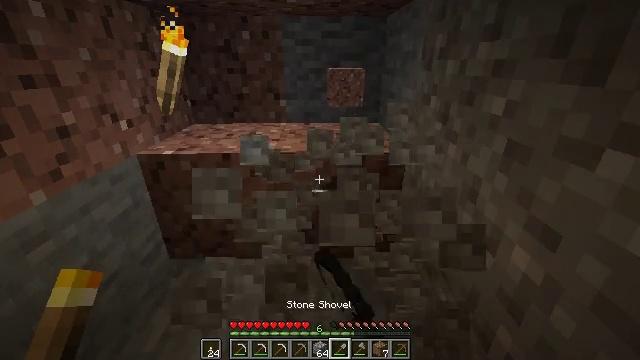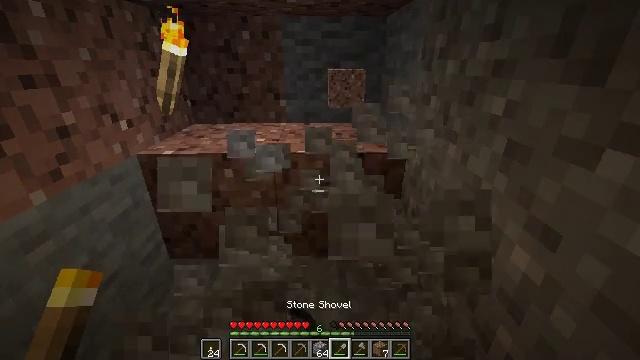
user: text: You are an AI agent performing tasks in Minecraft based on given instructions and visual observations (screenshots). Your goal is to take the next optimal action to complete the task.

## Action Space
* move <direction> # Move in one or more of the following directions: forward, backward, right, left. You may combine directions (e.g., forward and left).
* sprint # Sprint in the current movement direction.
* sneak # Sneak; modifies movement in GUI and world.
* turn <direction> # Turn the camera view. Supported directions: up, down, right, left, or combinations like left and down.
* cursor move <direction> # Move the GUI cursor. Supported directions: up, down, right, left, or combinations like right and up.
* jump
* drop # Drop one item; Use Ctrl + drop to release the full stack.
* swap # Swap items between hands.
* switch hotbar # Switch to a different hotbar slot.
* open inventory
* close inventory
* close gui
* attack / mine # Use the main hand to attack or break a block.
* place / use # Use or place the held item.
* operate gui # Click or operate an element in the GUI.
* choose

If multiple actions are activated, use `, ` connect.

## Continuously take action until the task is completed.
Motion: motion action
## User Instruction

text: Shovel up some gravel.
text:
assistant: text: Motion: attack / mine
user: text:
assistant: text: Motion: attack / mine